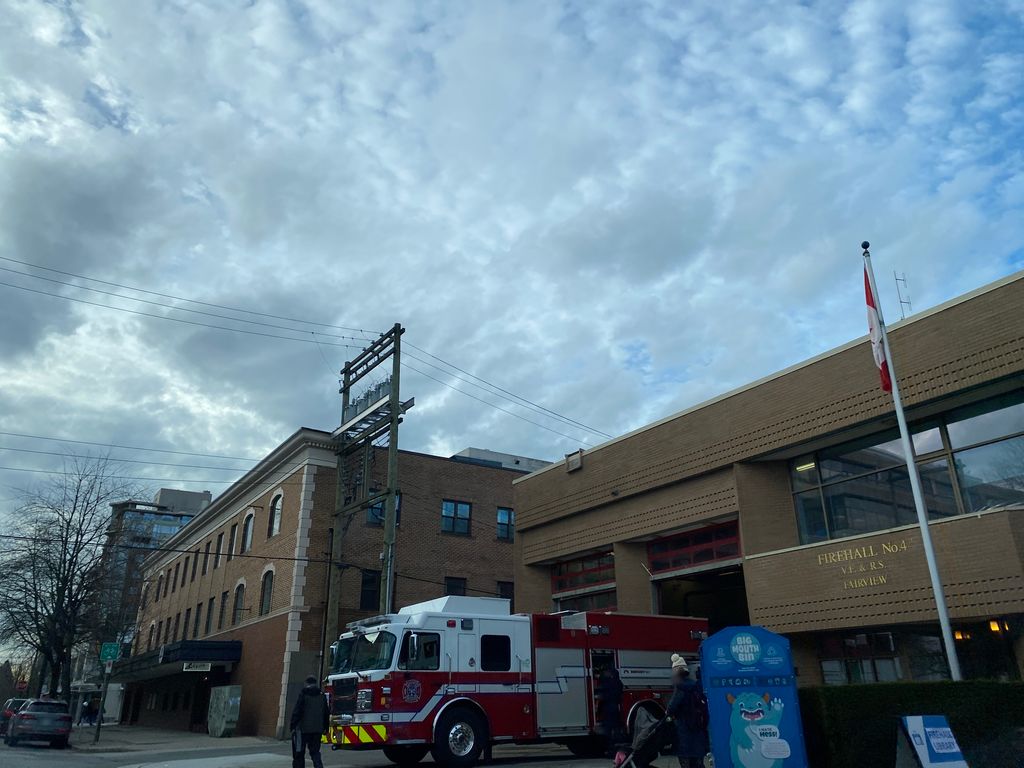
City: vancouver